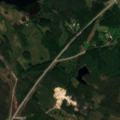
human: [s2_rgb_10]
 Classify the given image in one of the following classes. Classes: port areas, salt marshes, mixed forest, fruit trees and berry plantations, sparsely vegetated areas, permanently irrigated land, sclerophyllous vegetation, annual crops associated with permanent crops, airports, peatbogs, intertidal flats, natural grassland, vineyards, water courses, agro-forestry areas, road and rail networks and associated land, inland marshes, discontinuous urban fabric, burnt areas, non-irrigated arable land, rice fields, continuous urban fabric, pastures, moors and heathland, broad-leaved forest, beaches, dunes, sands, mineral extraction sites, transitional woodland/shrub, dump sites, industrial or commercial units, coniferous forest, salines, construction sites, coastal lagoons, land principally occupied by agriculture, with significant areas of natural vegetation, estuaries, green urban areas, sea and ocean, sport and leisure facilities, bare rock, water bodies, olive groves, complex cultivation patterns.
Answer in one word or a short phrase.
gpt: broad-leaved forest, coniferous forest, mixed forest, transitional woodland/shrub, water bodies